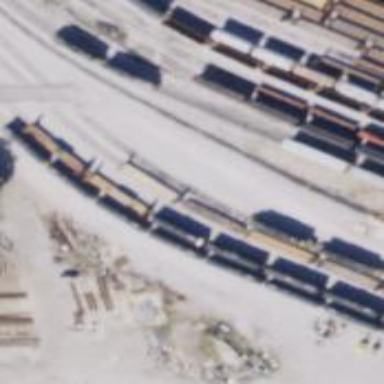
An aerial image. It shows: Railway yard in service.